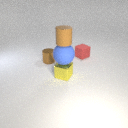
small brown metal cylinder in front of small red rubber cube